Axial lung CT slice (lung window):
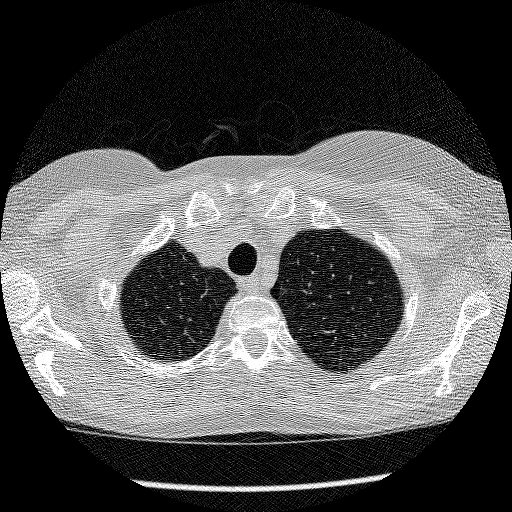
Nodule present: no